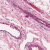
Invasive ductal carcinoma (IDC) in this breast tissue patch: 0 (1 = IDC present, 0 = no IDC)